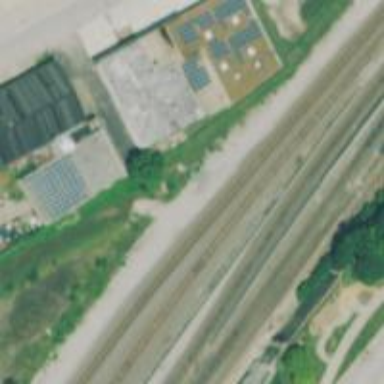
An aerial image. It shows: Abandoned railway siding.